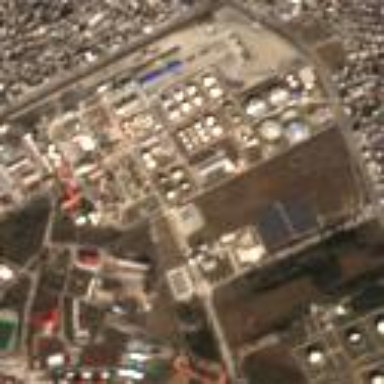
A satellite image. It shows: Industrial area with oil refinery.